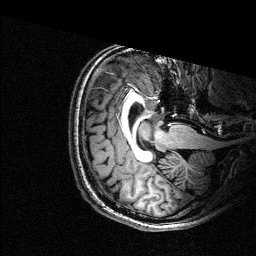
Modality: T1w
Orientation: axial
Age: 26
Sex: male